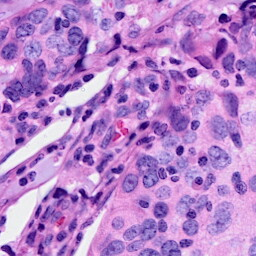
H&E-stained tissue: Breast